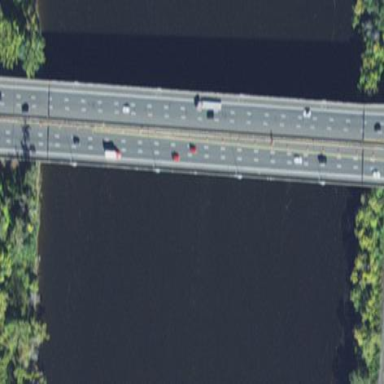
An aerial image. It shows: Man-made bridge.